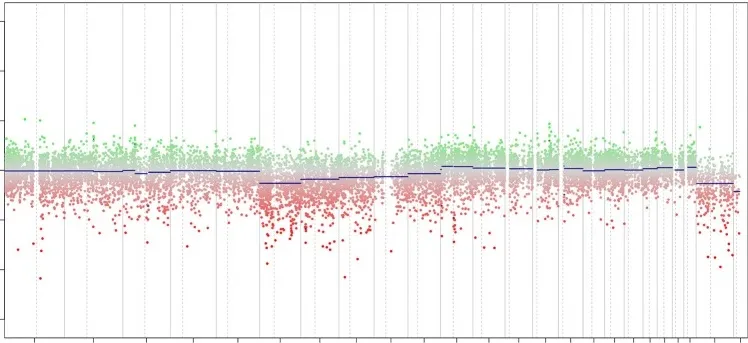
Copy number profile. Array data showed a low density copy number profile which indicates an almost flat genome without relevant chromosomal aberration.
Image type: pathology (immunostaining)